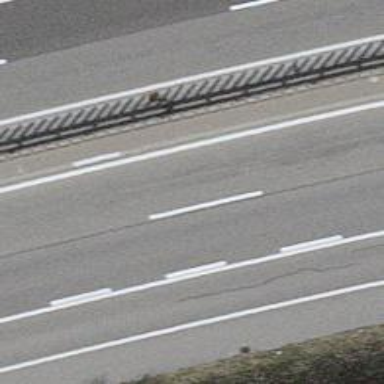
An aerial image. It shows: Asphalt motorway.